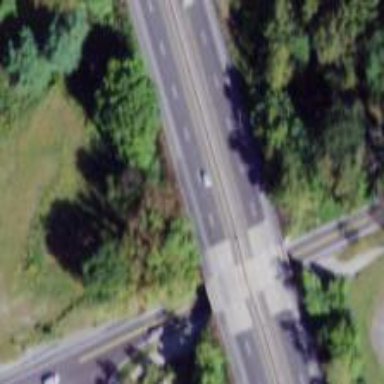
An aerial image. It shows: Asphalt bridge on motorway.